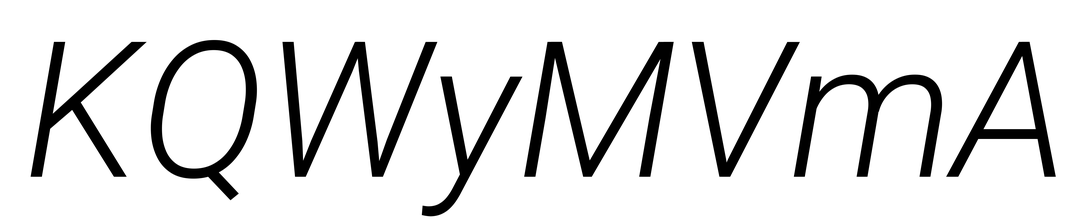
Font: Roboto-Italic_Light_Italic